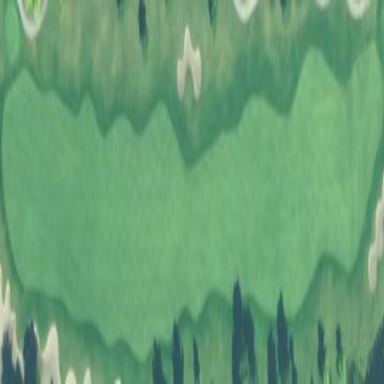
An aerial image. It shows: Golf fairway surrounded by grass.